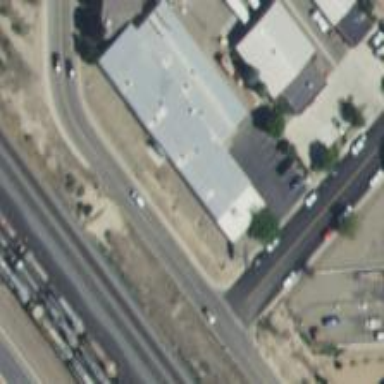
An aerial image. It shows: Commercial building.